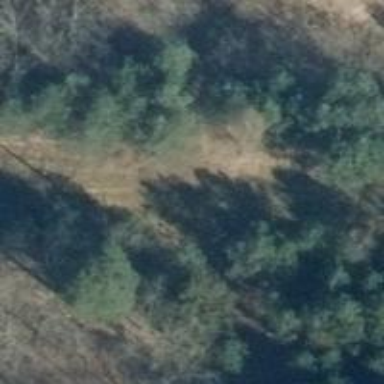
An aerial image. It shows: Hunting stand.